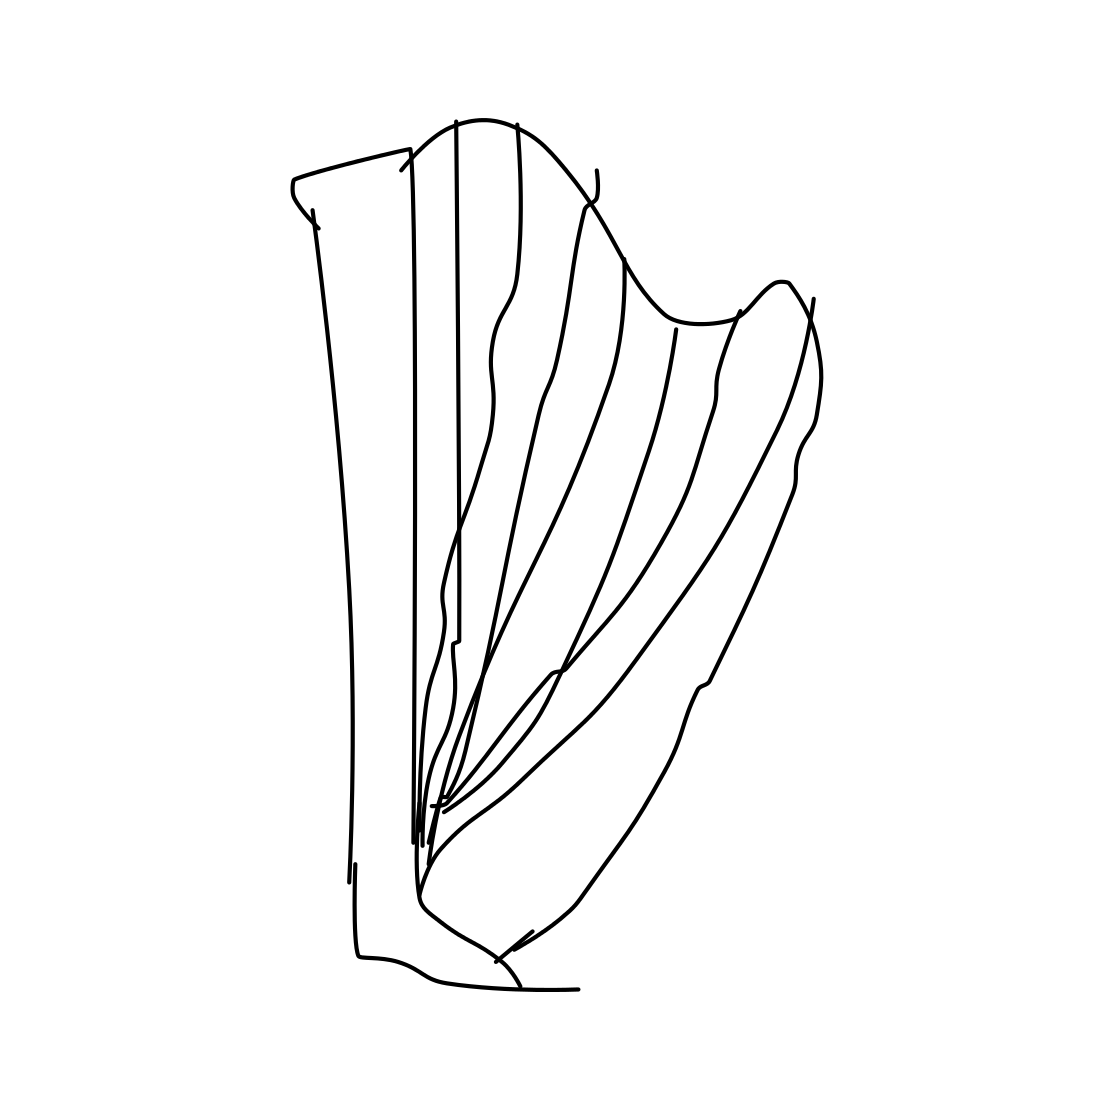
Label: harp